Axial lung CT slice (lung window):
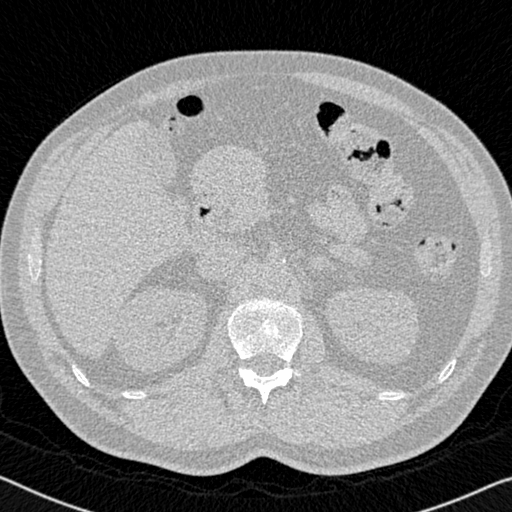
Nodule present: no